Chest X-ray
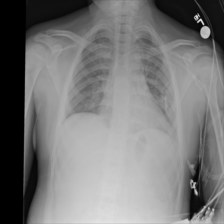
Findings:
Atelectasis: negative
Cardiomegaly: negative
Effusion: negative
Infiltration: negative
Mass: negative
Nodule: negative
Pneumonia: negative
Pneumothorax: negative
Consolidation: negative
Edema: negative
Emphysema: negative
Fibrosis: negative
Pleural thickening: negative
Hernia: negative